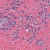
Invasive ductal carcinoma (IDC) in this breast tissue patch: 0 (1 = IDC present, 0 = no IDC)